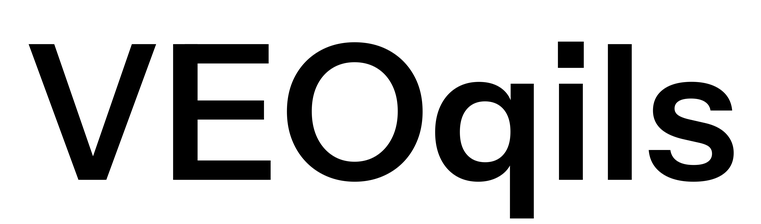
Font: InstrumentSans_SemiBold